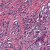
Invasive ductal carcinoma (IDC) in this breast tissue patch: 1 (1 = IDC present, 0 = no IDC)